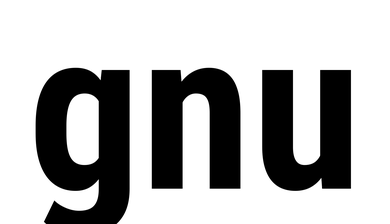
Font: Roboto_Condensed_Bold